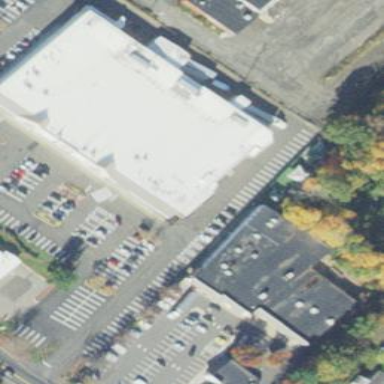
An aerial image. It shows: Supermarket located in building.